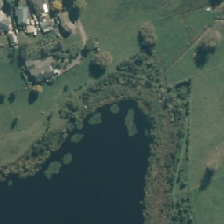
Land cover: lake_pond